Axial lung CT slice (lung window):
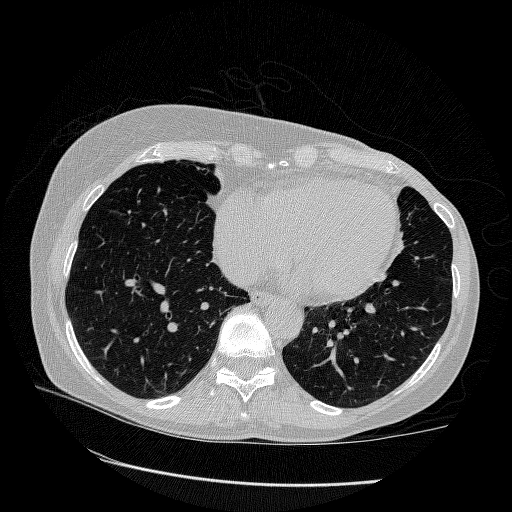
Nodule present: no